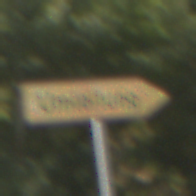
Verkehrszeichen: UmleitungswegweiserRechtsweisend
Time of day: Midday
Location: Outdoor (Nature)
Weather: Clear
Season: Summer
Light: Natural